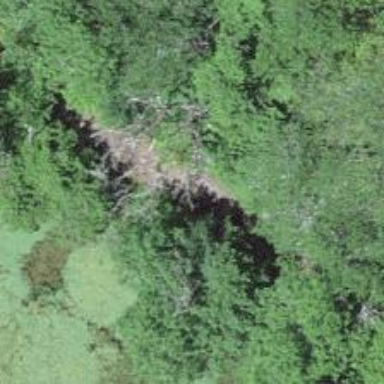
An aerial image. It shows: Brown bench.